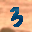
Label: 3